Interaction volume radius: 5 \u00c5
Interaction volume height: 10 \u00c5
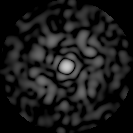
Disorder parameter: 0.8258